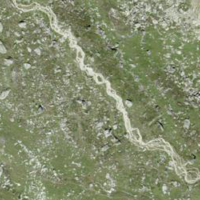
EUNIS habitat code: 26
Species observed at this site:
Oenanthe oenanthe
Anthus spinoletta